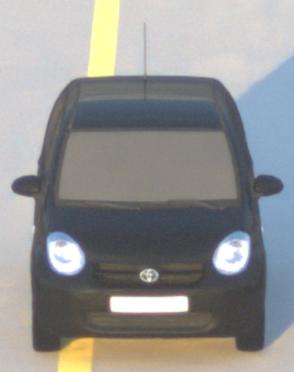
Make: Toyota
Model: Passo
Detailed model: Toyota Passo X Yururi
Model produced from: 2010
Model produced until: 2016
Doors: 5
Color: black
Road condition: dry road
Daytime: sunrise or sunset
Contrast: medium contrast